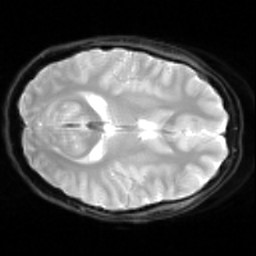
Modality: inplaneT2
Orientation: axial
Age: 21
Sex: female